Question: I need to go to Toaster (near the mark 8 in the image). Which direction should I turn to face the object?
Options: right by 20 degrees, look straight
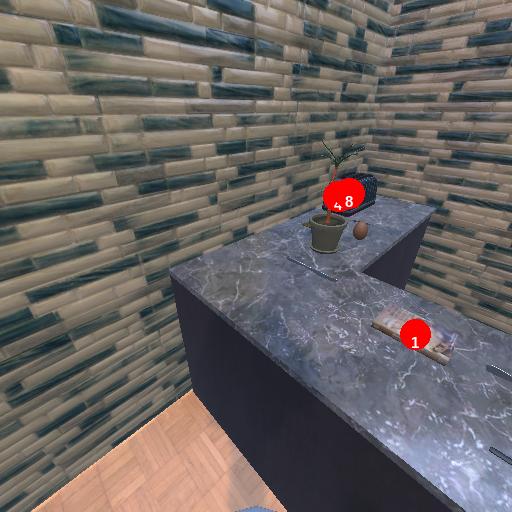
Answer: right by 20 degrees